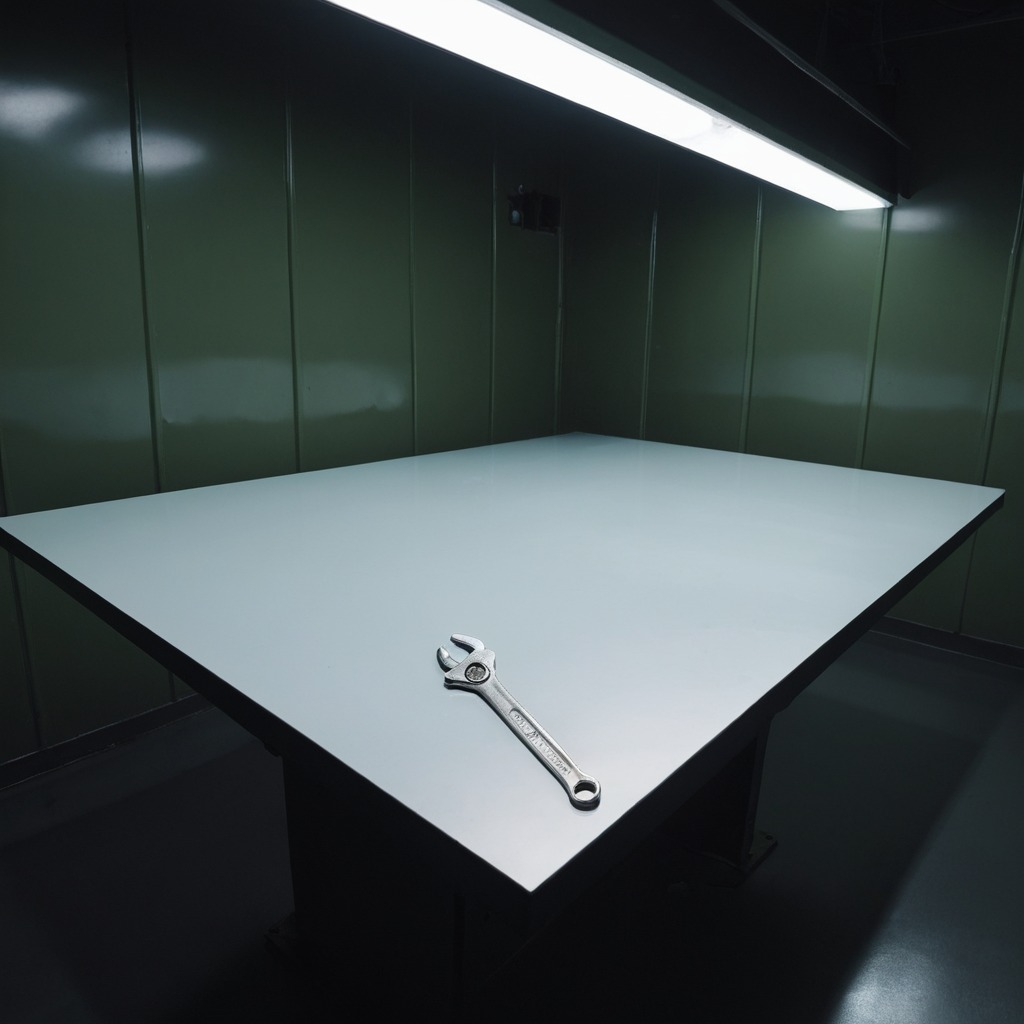
A wrench is lying on the table in the railway signal maintenance room.